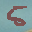
Label: 5